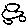
Label: car